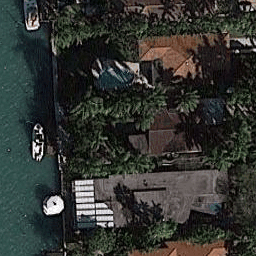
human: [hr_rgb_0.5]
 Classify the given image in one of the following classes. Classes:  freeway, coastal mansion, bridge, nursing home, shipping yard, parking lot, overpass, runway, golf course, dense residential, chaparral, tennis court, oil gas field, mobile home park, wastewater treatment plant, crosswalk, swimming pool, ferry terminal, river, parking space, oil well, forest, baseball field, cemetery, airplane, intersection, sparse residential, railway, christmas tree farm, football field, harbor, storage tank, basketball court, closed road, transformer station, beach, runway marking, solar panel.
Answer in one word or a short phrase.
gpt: coastal mansion